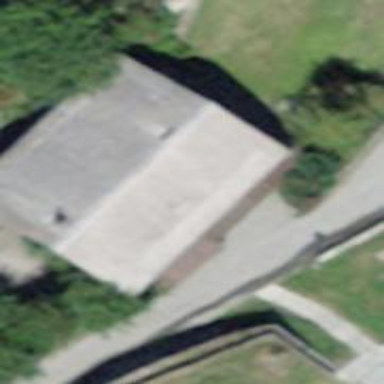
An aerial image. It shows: Detached building.